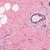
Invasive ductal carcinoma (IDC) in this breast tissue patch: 0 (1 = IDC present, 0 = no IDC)